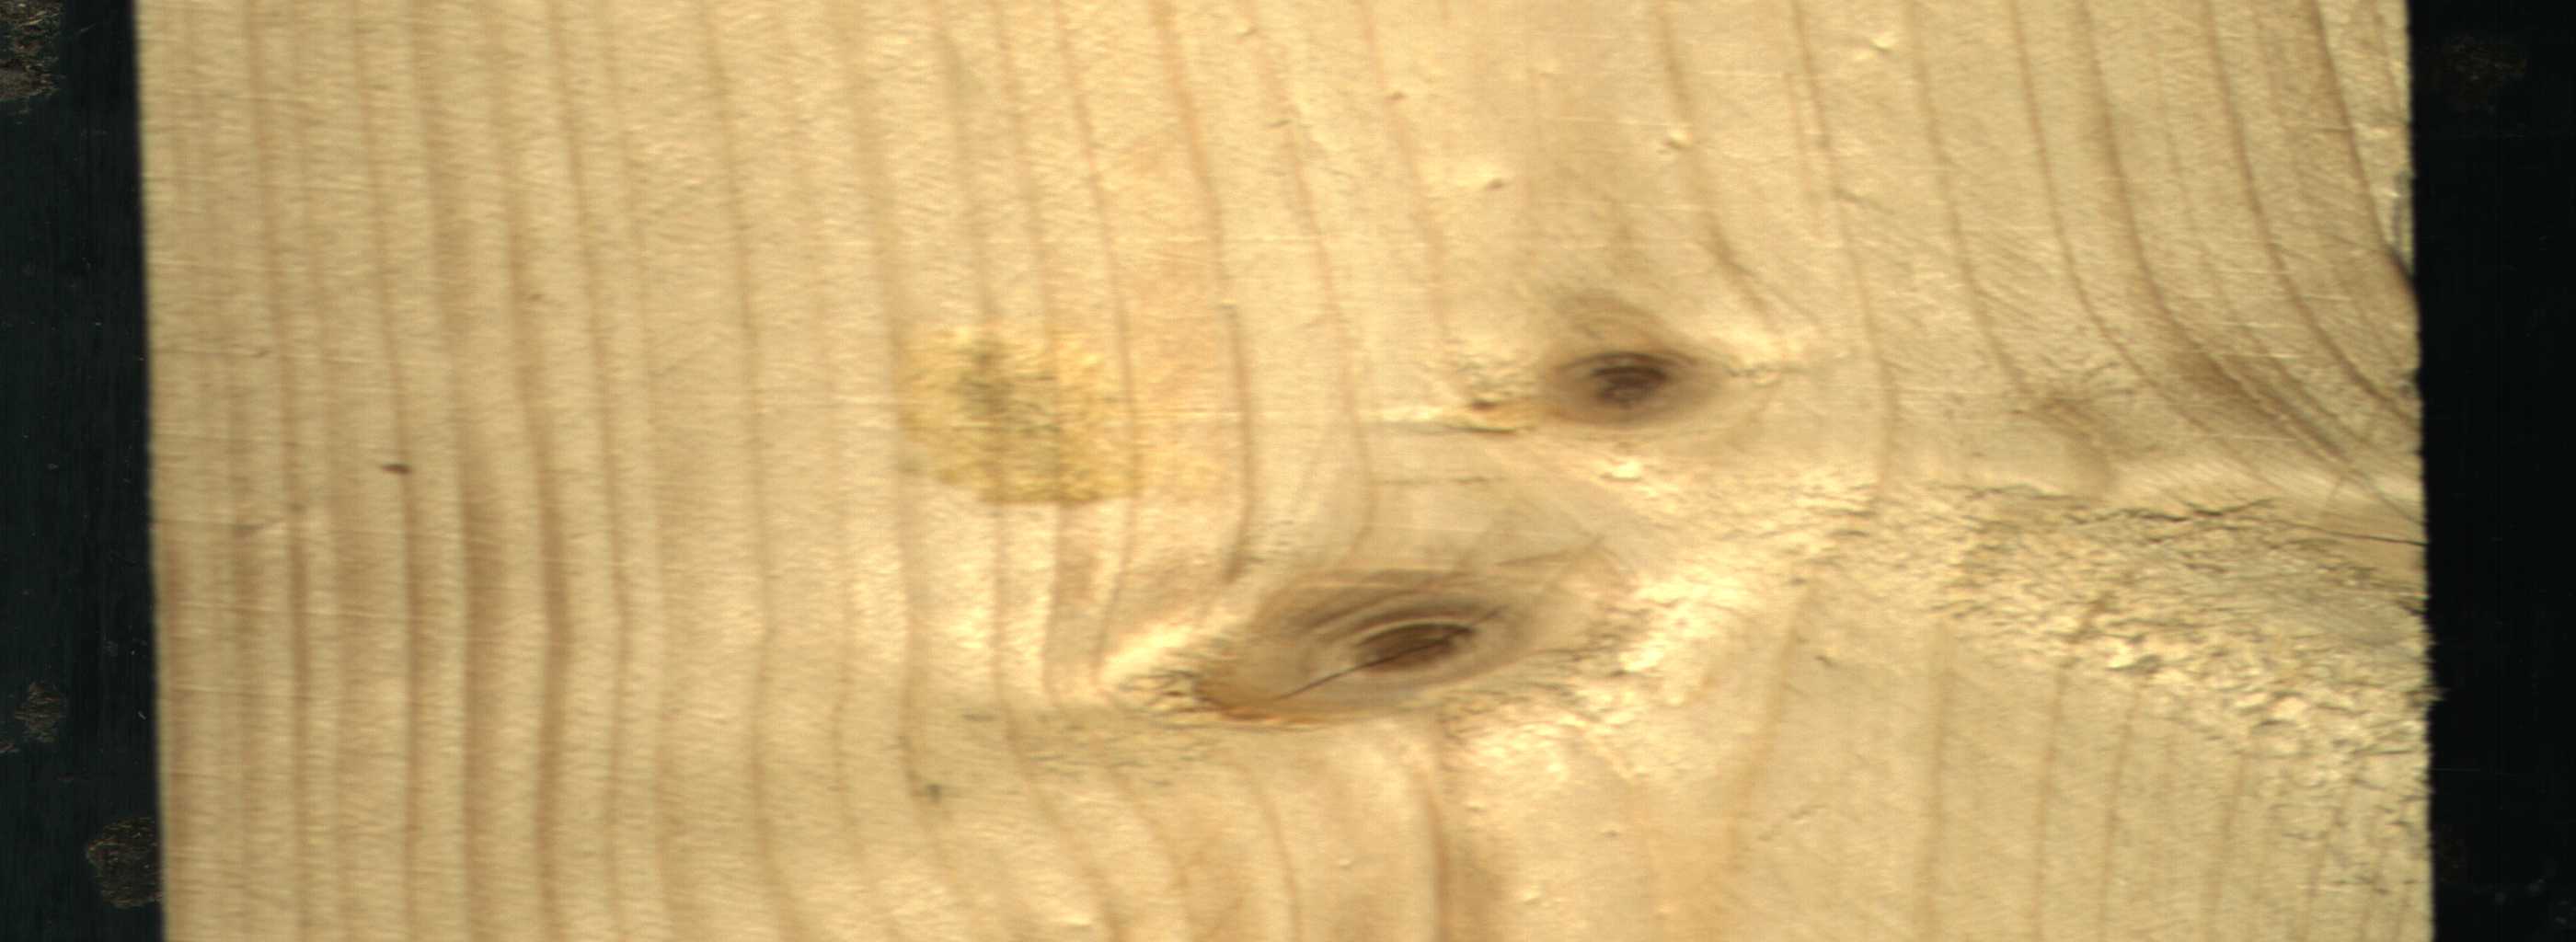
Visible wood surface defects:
resin
knot_with_crack
Live_Knot